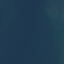
Label: SeaLake